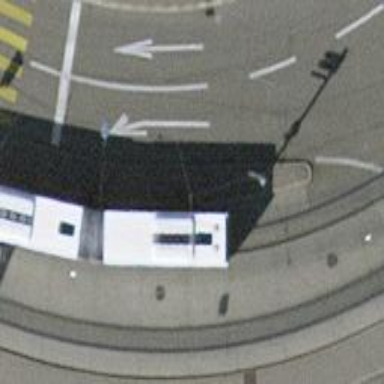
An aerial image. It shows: Tram crossing on the railway.